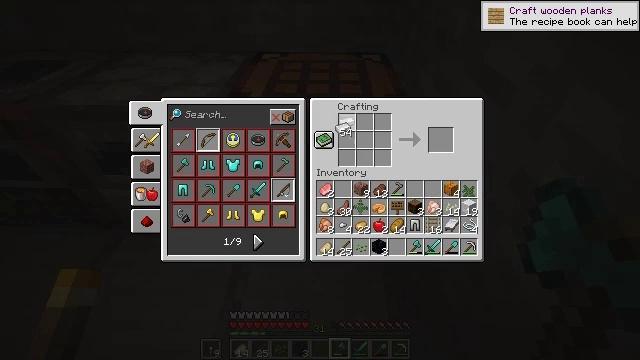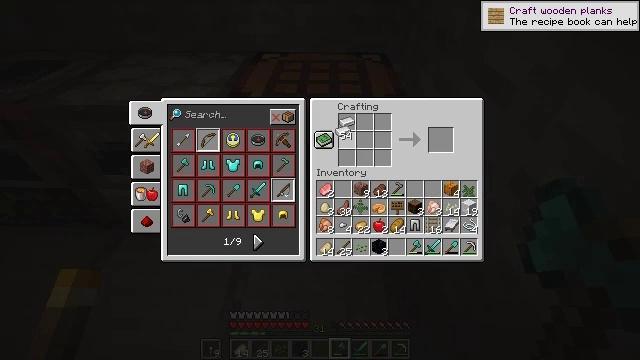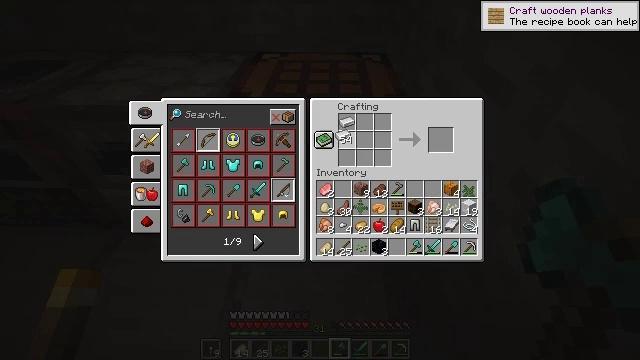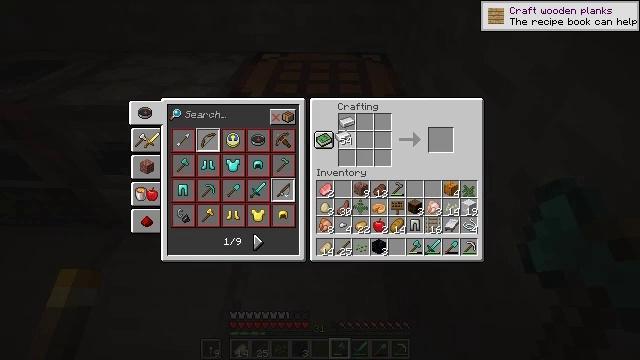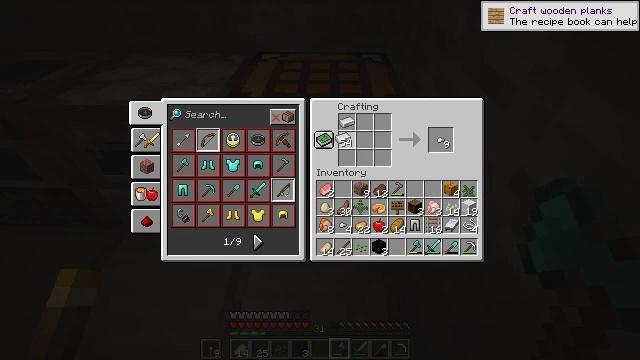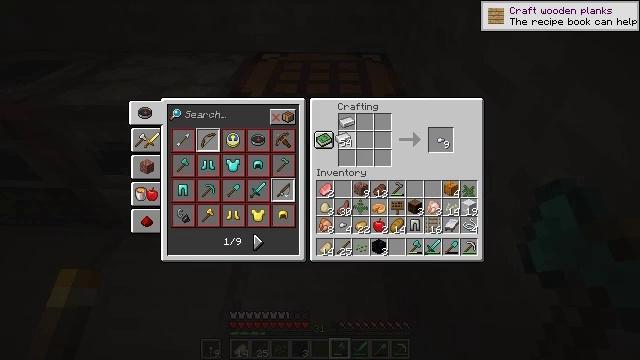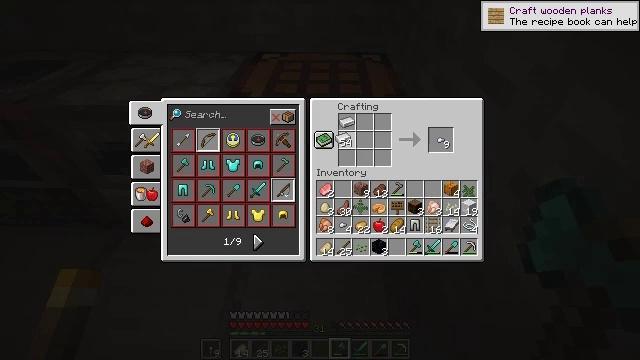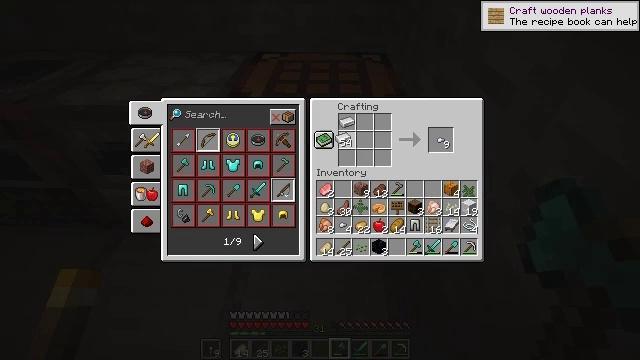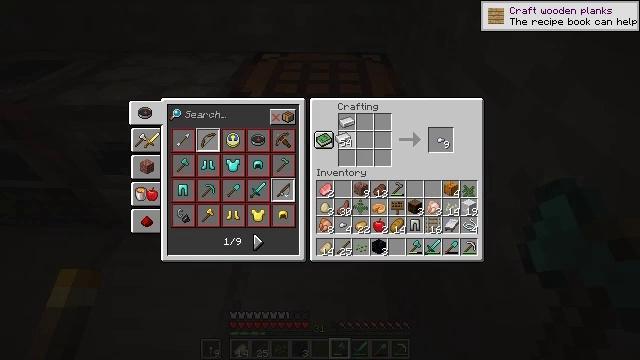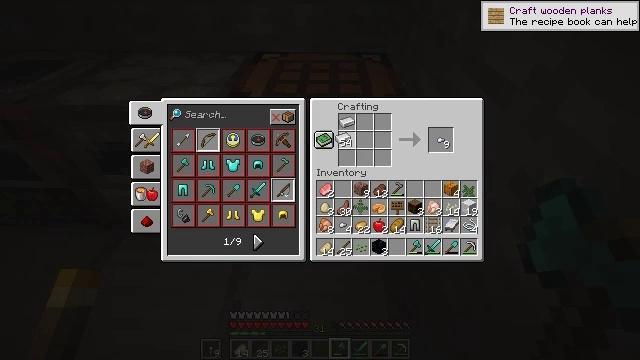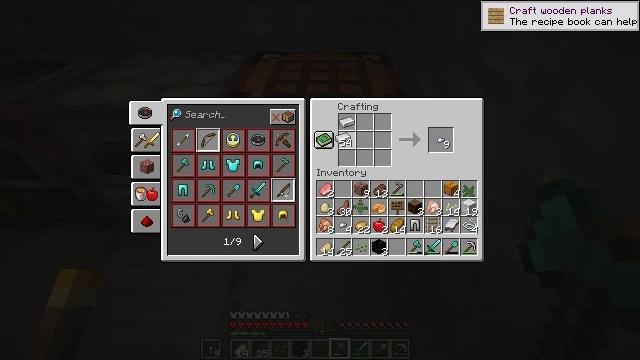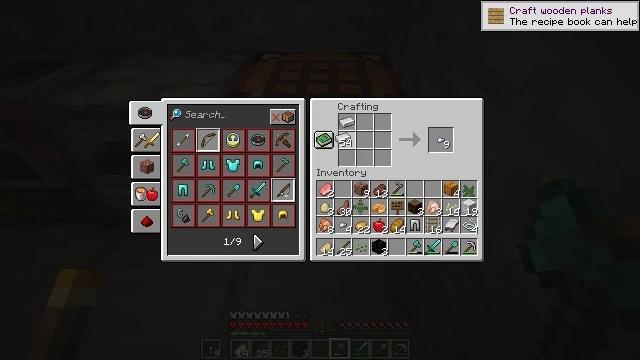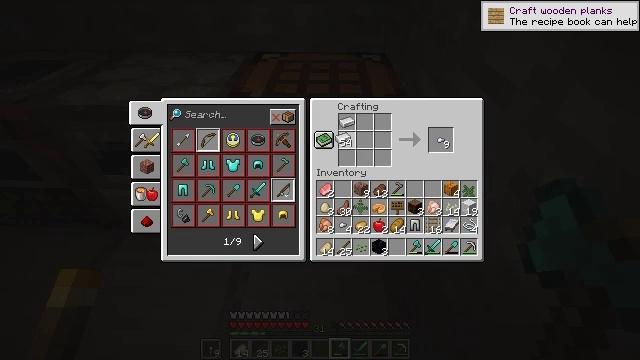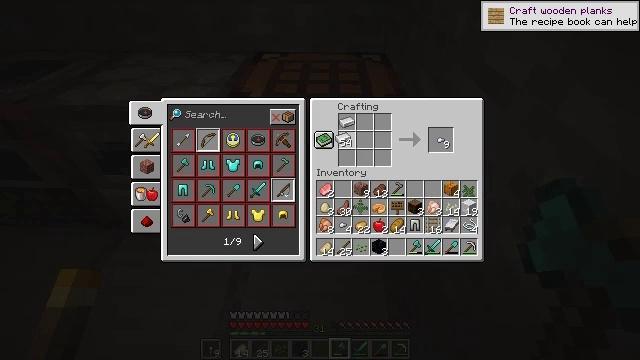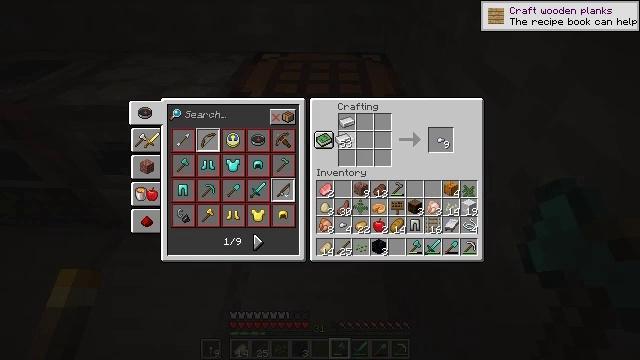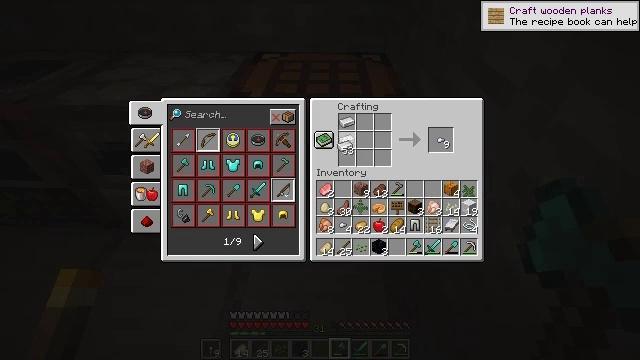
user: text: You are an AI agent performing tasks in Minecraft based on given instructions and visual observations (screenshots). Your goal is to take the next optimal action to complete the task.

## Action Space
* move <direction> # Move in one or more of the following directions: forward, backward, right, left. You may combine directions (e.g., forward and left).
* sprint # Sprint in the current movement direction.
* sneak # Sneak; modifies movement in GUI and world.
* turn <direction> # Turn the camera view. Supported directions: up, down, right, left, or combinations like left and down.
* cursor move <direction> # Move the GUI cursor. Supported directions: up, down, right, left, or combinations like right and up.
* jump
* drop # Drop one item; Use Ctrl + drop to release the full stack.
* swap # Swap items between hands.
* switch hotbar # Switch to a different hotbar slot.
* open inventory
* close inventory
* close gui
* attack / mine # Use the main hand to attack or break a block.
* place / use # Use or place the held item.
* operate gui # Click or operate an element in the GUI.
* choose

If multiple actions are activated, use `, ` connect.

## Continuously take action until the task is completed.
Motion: motion action
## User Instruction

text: Build rails by arranging iron ingots and a stick on the crafting table.
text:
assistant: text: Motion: no_op
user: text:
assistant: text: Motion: no_op
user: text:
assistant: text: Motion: no_op
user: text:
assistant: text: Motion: no_op
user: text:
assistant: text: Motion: no_op
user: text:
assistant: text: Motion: no_op
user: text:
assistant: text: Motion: no_op
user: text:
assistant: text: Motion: no_op
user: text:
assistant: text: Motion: no_op
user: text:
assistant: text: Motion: no_op
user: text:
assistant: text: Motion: use / place
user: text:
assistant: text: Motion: use / place
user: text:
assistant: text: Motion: use / place
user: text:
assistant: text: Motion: no_op
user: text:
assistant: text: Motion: no_op
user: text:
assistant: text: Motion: turn down
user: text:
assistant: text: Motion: no_op
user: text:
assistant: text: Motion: no_op
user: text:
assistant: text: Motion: no_op
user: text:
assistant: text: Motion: no_op
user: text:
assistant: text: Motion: no_op
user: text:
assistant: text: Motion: use / place
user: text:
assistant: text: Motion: use / place
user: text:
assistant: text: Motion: use / place
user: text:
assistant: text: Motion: no_op
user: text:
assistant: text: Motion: turn right
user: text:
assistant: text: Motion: turn right
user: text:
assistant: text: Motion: no_op
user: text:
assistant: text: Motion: no_op
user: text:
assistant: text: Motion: no_op